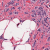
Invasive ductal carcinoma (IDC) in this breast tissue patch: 1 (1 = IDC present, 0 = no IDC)